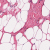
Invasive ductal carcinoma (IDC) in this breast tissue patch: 0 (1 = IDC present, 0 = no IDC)